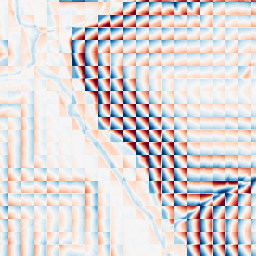
Category: wavelet
Decomposition family: wavelet_biorthogonal
Decomposition parameters: wavelet: bior1.3
level: 4
Upsampling method: nearest
Upsampling parameters: scale: 2
Upsampling scale: 2